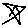
Label: star